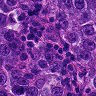
Metastatic tissue present: yes